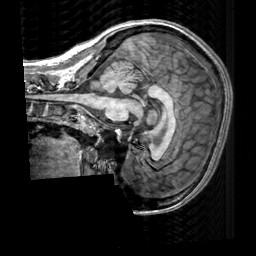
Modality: T1w
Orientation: sagittal
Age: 29
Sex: female
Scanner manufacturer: siemens
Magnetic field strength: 3 T
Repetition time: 2.3 s
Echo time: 0.00303 s